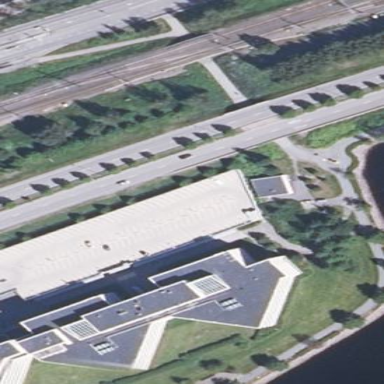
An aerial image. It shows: Commercial building.